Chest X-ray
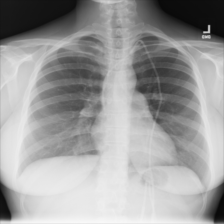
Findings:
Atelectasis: negative
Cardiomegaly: negative
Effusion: negative
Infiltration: negative
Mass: negative
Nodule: negative
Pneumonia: negative
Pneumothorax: negative
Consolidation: negative
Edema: negative
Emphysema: negative
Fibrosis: negative
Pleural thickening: negative
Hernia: negative